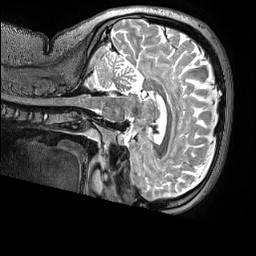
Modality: T2w
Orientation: sagittal
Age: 20
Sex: female
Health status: ill
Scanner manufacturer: siemens
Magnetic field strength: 3 T
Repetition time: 3.2 s
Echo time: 0.563 s